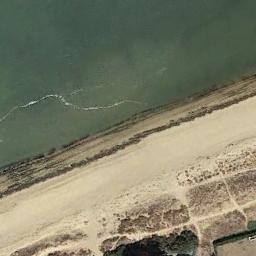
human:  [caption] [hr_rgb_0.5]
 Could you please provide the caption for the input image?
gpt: The beach is made up of green seawater and a yellow coast with sparse green plants .

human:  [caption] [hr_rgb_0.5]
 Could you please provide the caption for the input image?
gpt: The beach with khaki sand and some green plants on the beach .

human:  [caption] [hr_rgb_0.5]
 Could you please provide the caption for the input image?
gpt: The green sea and white fields by the beach .

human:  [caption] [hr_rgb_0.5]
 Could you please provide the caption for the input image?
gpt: There are many dense houses by the seaside .

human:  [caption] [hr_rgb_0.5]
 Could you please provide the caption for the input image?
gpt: The grass is beside the beach .